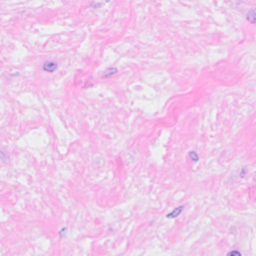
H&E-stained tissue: Breast